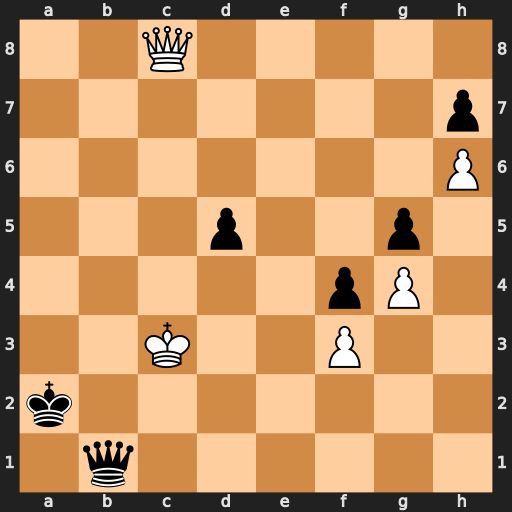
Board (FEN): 2Q5/7p/7P/3p2p1/5pP1/2K2P2/k7/1q6
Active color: w
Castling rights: -
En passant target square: -
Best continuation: Qa6#